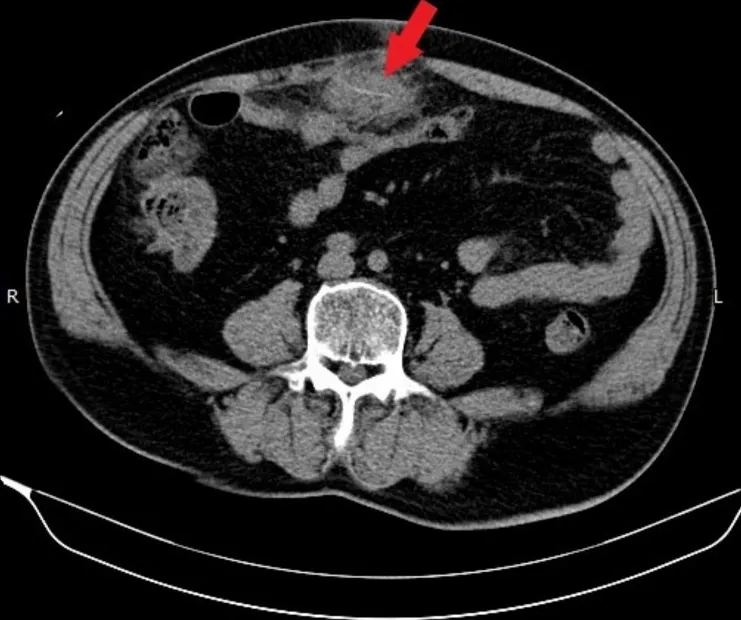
Intra-abdominal abscess with shrimp leg.
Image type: radiology (ct)